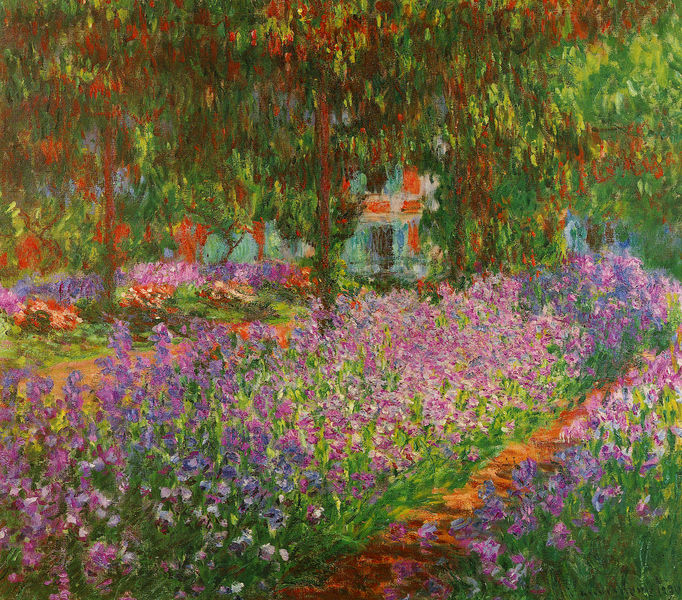
Titel: Le Jardin de Monet à Giverny, Monets Garten in Giverny
Künstler: Claude Monet
Institution: Privatbesitz
Schlagwörter: baum, blau, blätter, gemälde, laub, schatten, wasser, weiß, bäume, gelb, grün, impressionismus, landschaft, ocker, see, teich, blume, blumen, braun, bunt, fenster, frankreich, grau, licht, orange, renoir, schwarz, ölbild, anlage, blüten, gebäude, haus, park, rot, weg, beige, signatur, öl, erde, feld, natur, strauch, weide, pastos, pfad, sonne, wege, pflanzen, kontrast, rosa, wald, früchte, garten, sommer, datierung, warm, sonnenlicht, allee, farbe, lila, violett, stämme, impressionistisch, monet, lavendel, frühling, flieder, impression, blühen, stangen, provence, weiden, hauswand, reihe, pracht, ölmalerei, reihen, villa, wärme, iris, üppig, beet, beete, blumenbeet, rabatte, flirren, claude monet, seurat, lichtquelle, lilien, wiesenblumen, farbigkeit, trauerweide, kronen, pfade, poitillismus, blumenbeete, rabatten, farbenfroh, blumengarten, emil nolde, fühling, nolde, schwertlilien, givenchy, violettt, normandie, givernchy